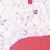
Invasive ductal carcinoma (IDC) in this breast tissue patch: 0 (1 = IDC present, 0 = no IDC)